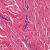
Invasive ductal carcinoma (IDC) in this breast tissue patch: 0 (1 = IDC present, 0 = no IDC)